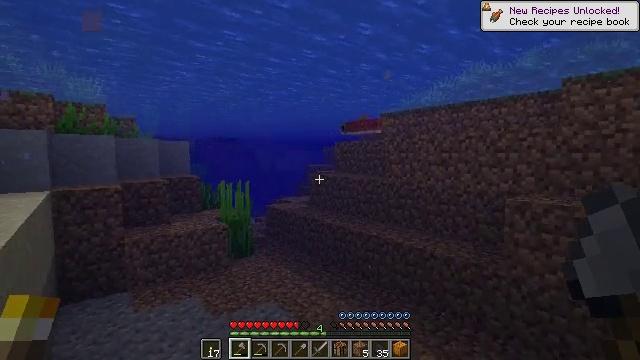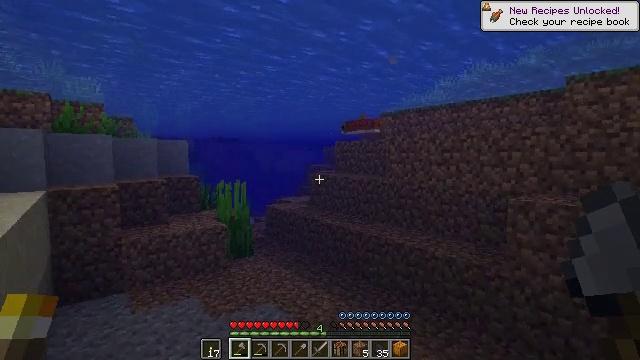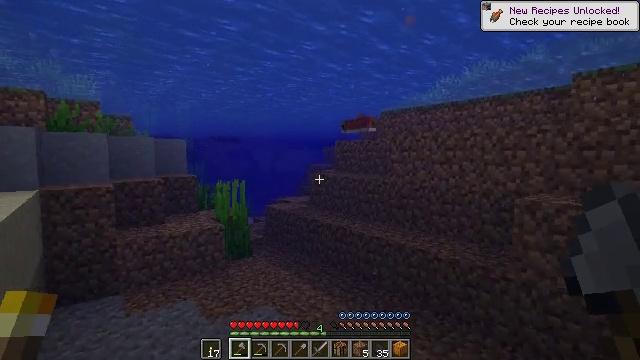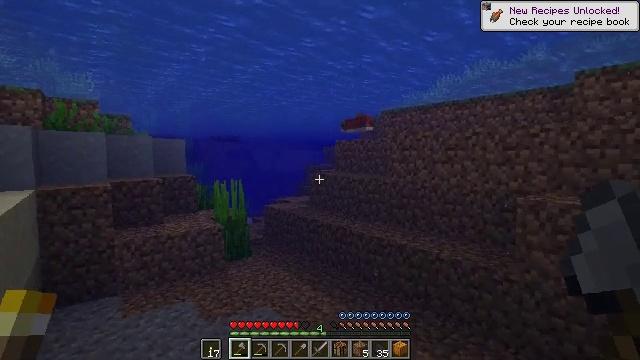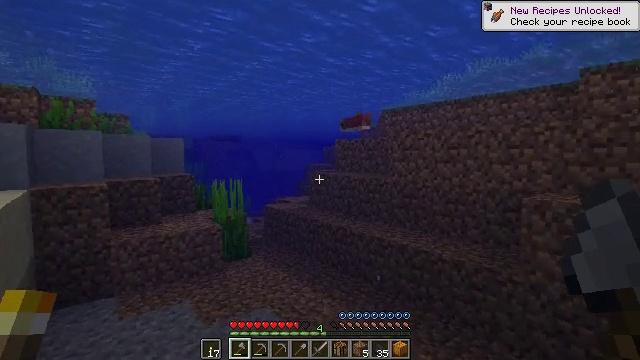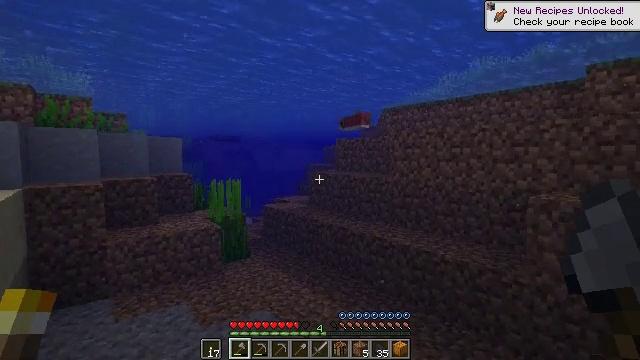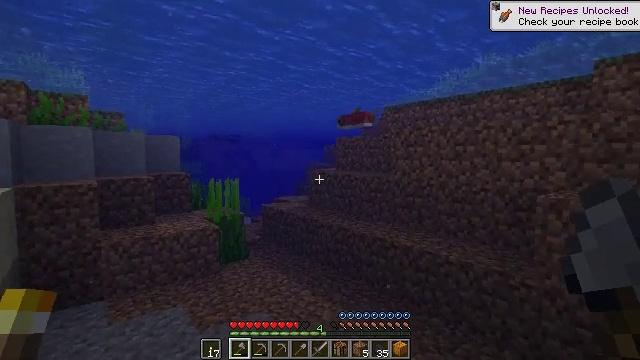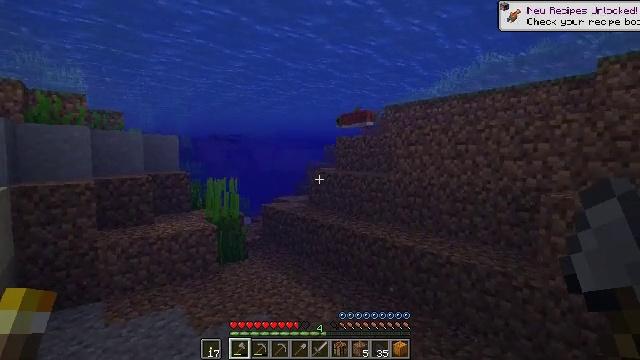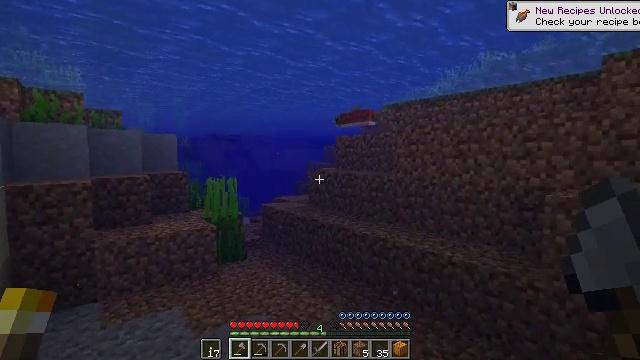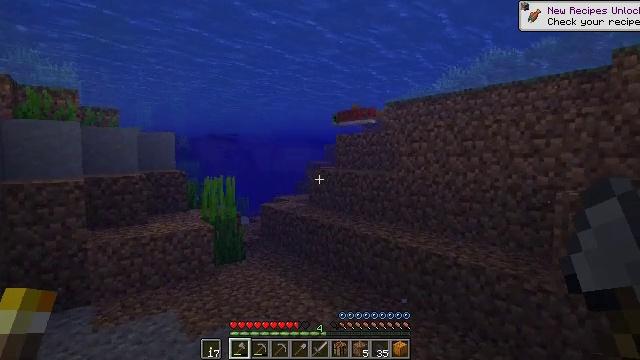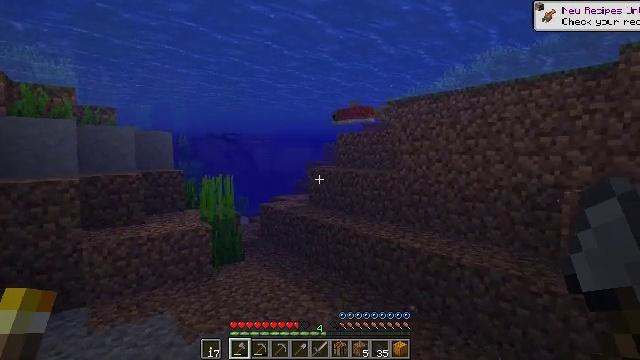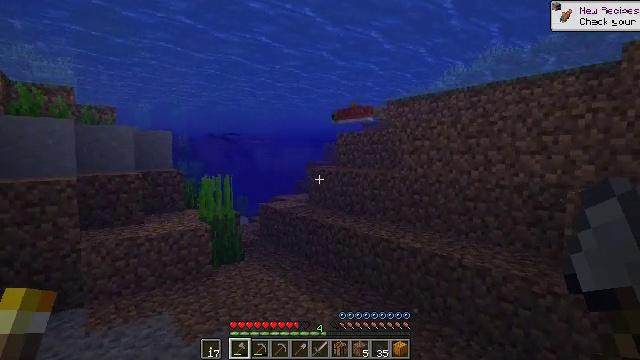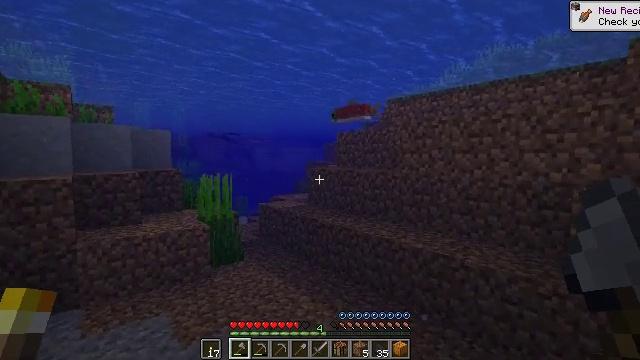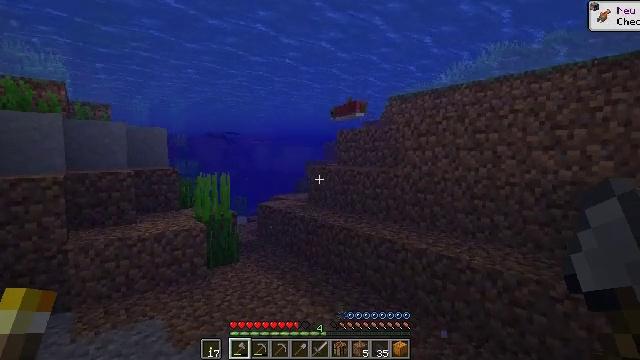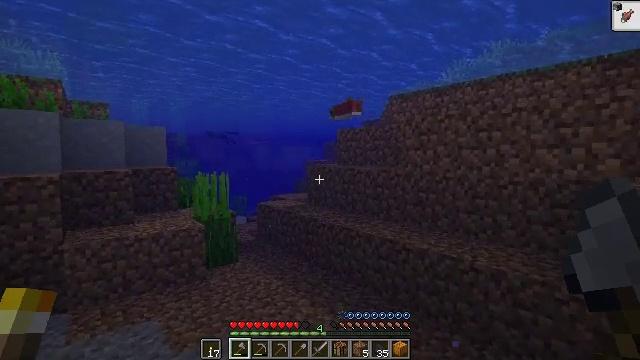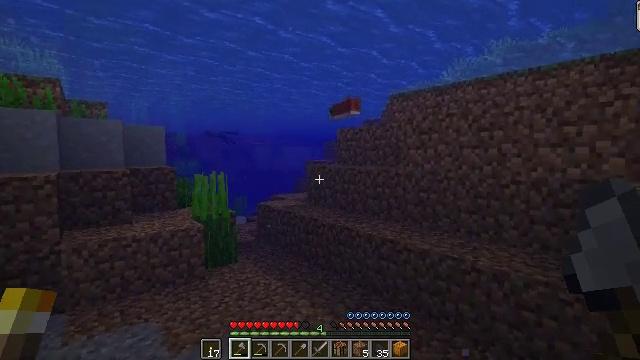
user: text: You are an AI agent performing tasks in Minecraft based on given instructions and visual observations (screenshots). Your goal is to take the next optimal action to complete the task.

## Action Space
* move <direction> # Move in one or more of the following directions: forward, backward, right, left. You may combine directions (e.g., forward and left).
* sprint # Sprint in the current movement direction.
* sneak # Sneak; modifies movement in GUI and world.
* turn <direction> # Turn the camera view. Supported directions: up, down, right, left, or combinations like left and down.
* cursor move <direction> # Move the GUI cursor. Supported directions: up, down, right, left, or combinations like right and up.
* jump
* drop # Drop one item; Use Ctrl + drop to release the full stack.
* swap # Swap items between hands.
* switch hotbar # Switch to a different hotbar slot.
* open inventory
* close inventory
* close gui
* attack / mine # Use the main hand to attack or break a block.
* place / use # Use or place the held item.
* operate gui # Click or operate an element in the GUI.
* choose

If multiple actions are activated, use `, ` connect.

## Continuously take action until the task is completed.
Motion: motion action
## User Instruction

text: Kill the salmon.
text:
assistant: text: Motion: move forward
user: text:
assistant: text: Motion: move forward
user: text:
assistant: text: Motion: move forward
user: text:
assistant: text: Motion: move forward
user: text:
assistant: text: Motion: move forward
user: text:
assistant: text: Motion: move forward
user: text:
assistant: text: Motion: move forward
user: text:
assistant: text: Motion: move forward
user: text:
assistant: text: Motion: move forward
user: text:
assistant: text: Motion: move forward
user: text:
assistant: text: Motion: move forward
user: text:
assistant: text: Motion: move forward
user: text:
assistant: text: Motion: move forward
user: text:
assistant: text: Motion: move forward
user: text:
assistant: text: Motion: move forward
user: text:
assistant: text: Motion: move forward
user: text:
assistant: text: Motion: move forward
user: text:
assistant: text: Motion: move forward
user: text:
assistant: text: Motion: move forward
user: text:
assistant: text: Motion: move forward
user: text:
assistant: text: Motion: move forward
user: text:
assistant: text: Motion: move forward
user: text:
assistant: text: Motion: move forward
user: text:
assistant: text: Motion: move forward
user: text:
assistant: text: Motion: move forward
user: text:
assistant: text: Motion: move forward
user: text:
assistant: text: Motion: move forward
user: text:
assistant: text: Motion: move forward
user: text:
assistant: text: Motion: move forward
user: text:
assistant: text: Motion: move forward